【题型】解答题　【知识点】立体几何　【难度】medium
如图，\(AB\) 为圆 \(O\) 的直径，点 \(E,F\) 在圆 \(O\) 上，\(AB \parallel EF\)，矩形 \(ABCD\) 所在平面和圆 \(O\) 所在的平面互相垂直，已知 \(AB = 2\)，\(EF = 1\)。

\noindent
(1) 求证：平面 \(DAF \perp\) 平面 \(CBF\)；\\
(2) 当 \(AD\) 的长为何值时，二面角 \(C-EF-B\) 的大小为 \(60^\circ\)？
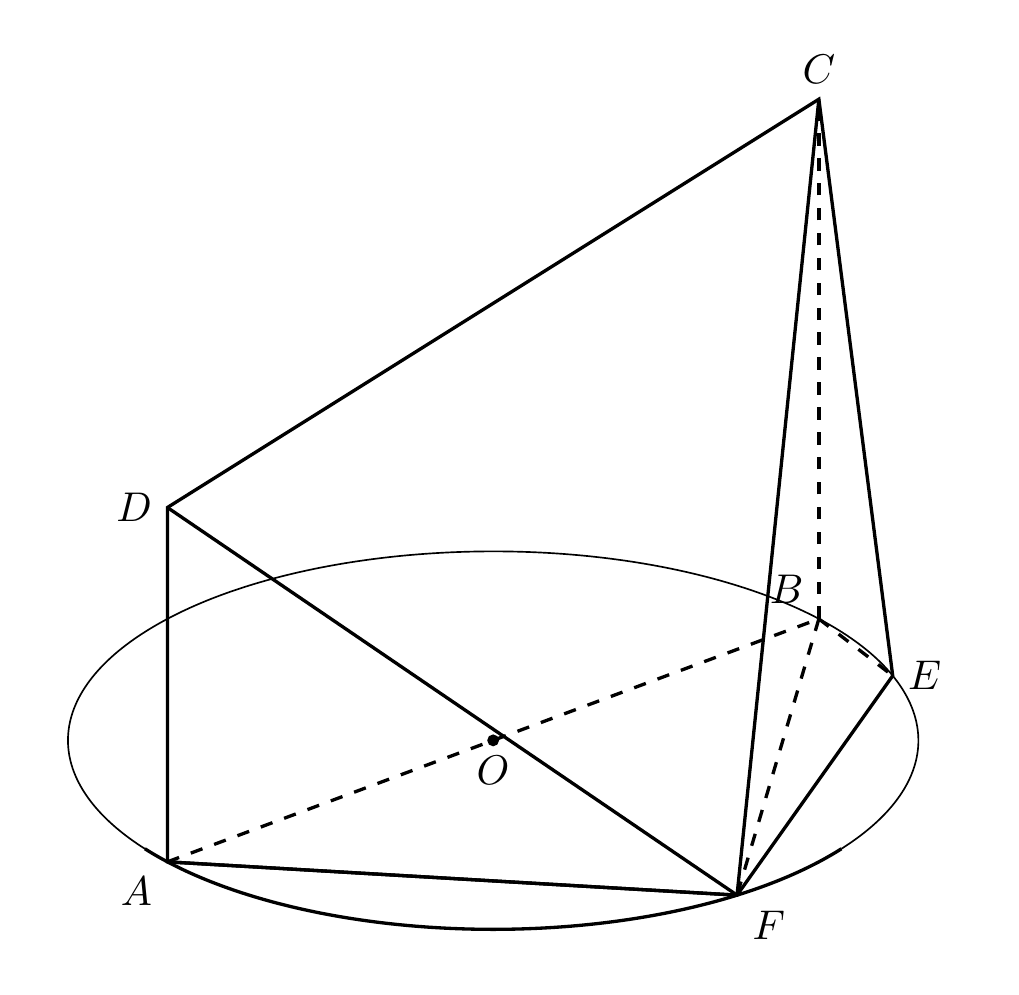
【解答】
\textbf{【详解】}

\vspace{0.3cm}
\noindent
(1) 证明：\(\because\) 平面 \(ABCD \perp\) 平面 \(ABEF\)，\(CB \perp AB\)，平面 \(ABCD \cap\) 平面 \(ABEF = AB\)，\\
\(\therefore CB \perp\) 平面 \(ABEF\)。\\
\(\because AF \subset\) 平面 \(ABEF\)，\(\therefore AF \perp CB\)，\\
又 \(AB\) 为圆 \(O\) 的直径，\(\therefore AF \perp BF\)，\\
而 \(CB \cap BF = B\)，\(CB, BF \subset\) 平面 \(CBF\)，\(\therefore AF \perp\) 平面 \(CBF\)，\\
\(\because AF \subset\) 平面 \(ADF\)，\(\therefore\) 平面 \(DAF \perp\) 平面 \(CBF\)。

\vspace{0.3cm}
\noindent
(2) 设 \(EF\) 中点为 \(G\)，以 \(O\) 为坐标原点，\(\overrightarrow{OA}\)，\(\overrightarrow{OG}\)，\(\overrightarrow{AD}\) 的方向分别为 \(x\)，\(y\)，\(z\) 轴的正方向建立空间直角坐标系，

\noindent
设 \(AD = t\) (\(t > 0\))，则 \(C(-1, 0, t)\)，\(E\left(-\frac{1}{2}, \frac{\sqrt{3}}{2}, 0\right)\)，\(F\left(\frac{1}{2}, \frac{\sqrt{3}}{2}, 0\right)\)，\(B(-1, 0, 0)\)，\\
\(\therefore \overrightarrow{EF} = (1, 0, 0)\)，\(\overrightarrow{CF} = \left(\frac{3}{2}, \frac{\sqrt{3}}{2}, -t\right)\)，\\
设平面 \(CEF\) 的法向量为 \(\vec{m} = (x, y, z)\)，则
\[
\begin{cases}
\vec{m} \cdot \overrightarrow{EF} = 0 \\
\vec{m} \cdot \overrightarrow{CF} = 0
\end{cases}
\]
即
\[
\begin{cases}
x = 0 \\
\frac{3}{2}x + \frac{\sqrt{3}}{2}y - tz = 0
\end{cases}
\]
令 \(z = \sqrt{3}\)，可得 \(\vec{m} = (0, 2t, \sqrt{3})\)。\\
取平面 \(EFB\) 的一个法向量为 \(\vec{n} = (0, 0, 1)\)，\\
\(|\cos \langle \vec{m}, \vec{n} \rangle| = \cos 60^\circ\)，即 \(\frac{1}{2} = \frac{|\vec{m} \cdot \vec{n}|}{|\vec{m}| |\vec{n}|} = \frac{\sqrt{3}}{\sqrt{4t^2 + 3}}\)，解得 \(t = \frac{3}{2}\)，\\
则当 \(AD\) 的长为 \(\frac{3}{2}\) 时，二面角 \(C-EF-B\) 的大小为 \(60^\circ\)。
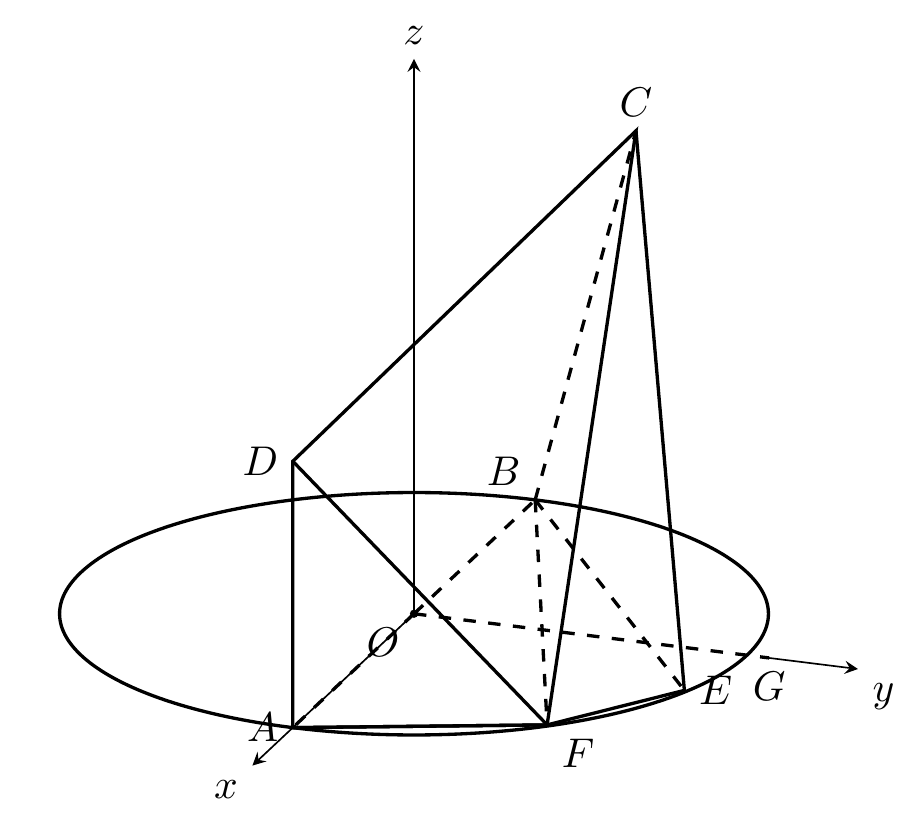